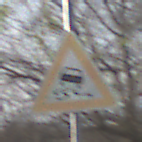
Verkehrszeichen: SchleuderOderRutschgefahr
Umgebung: Outdoor, Nature
Tageszeit: MorningAfternoon
Wetter: PartlyCloudy
Licht: Natural
Jahreszeit: NotSpecified
Kontrast: HighContrast